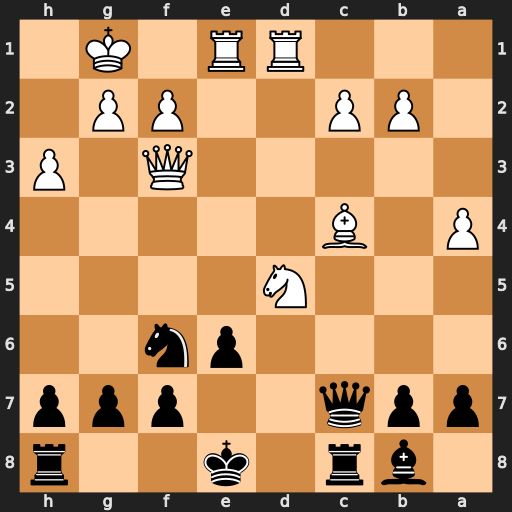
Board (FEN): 1br1k2r/ppq2ppp/4pn2/3N4/P1B5/5Q1P/1PP2PP1/3RR1K1
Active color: b
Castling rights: k
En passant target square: -
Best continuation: Qxc4 Nxf6+ gxf6 Qxf6 Rg8